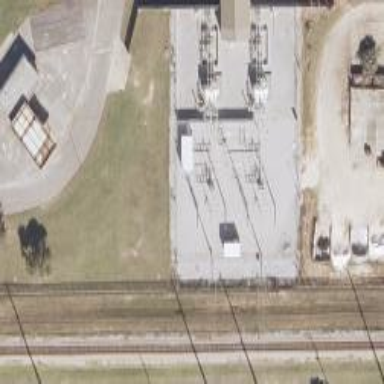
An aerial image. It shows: Industrial power substation enclosed by fence.